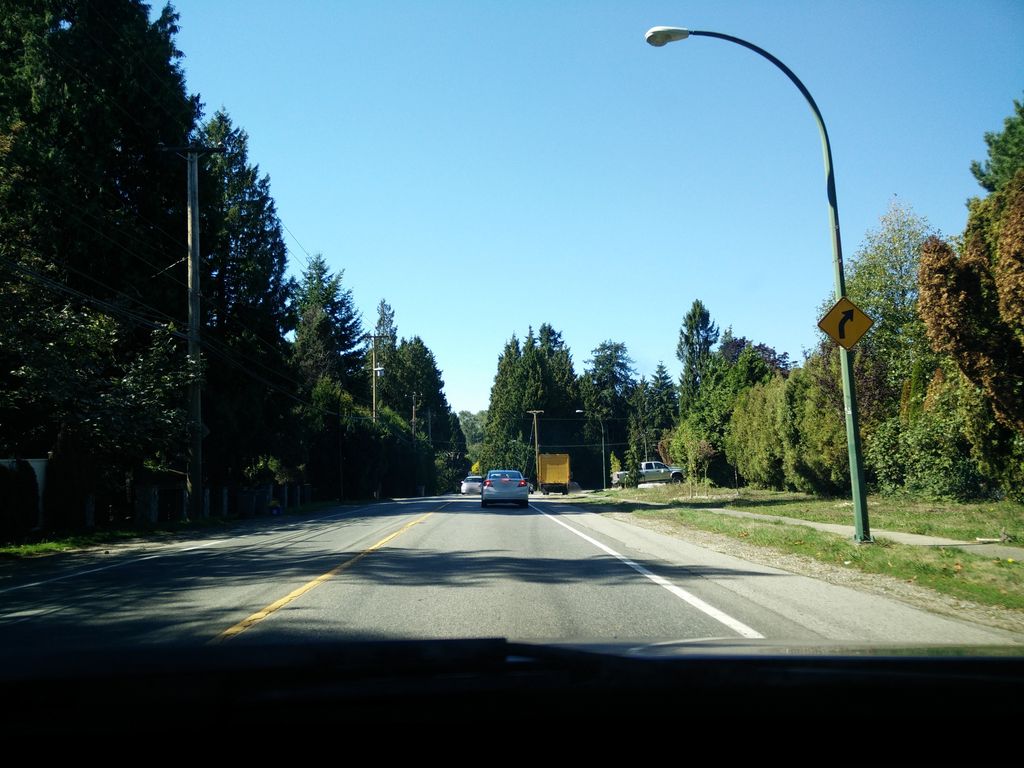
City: vancouver